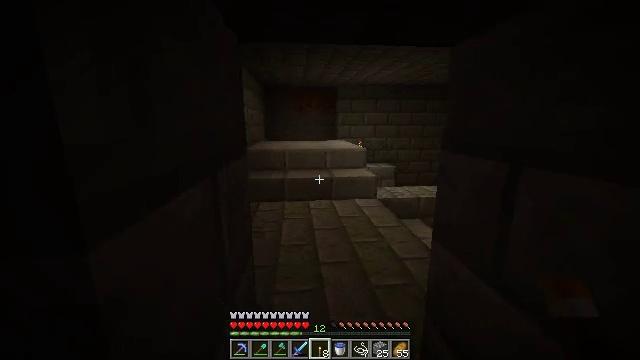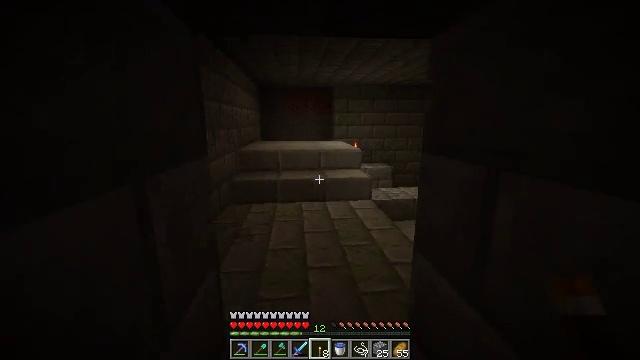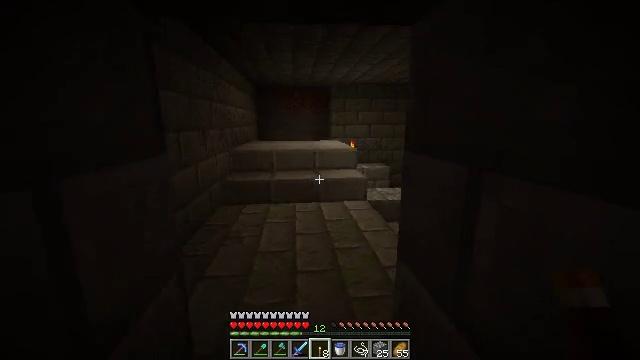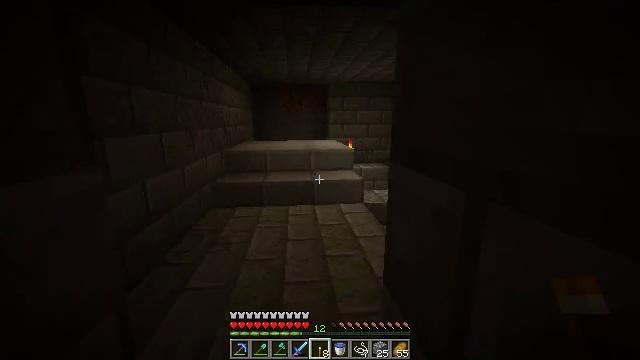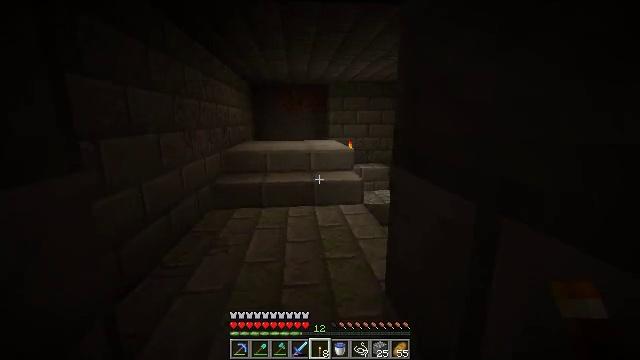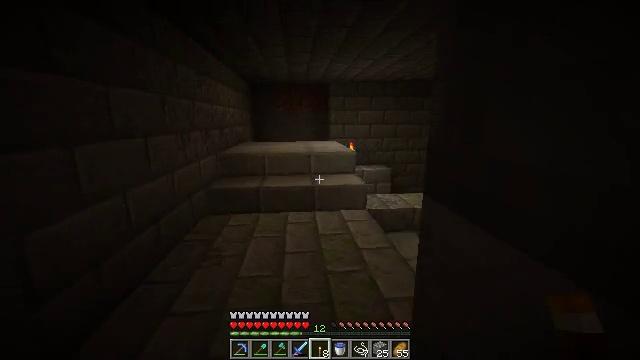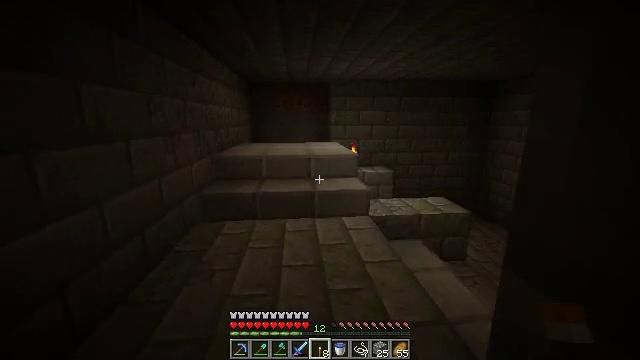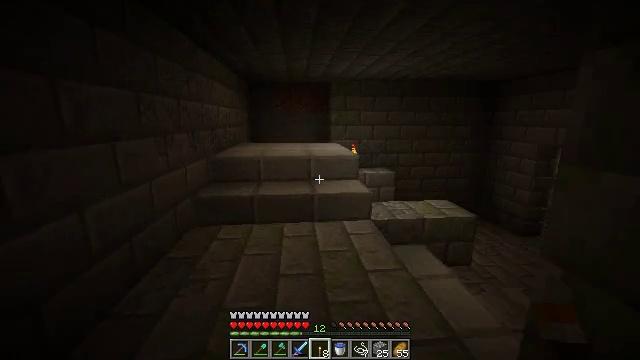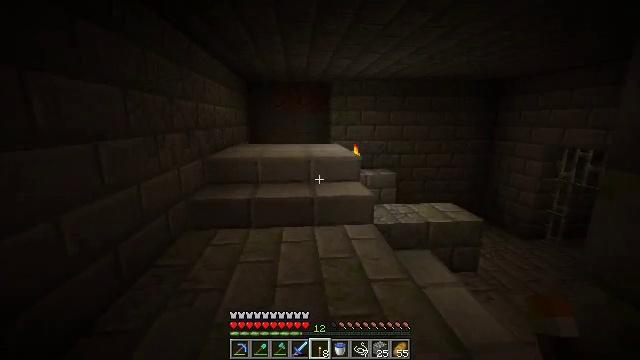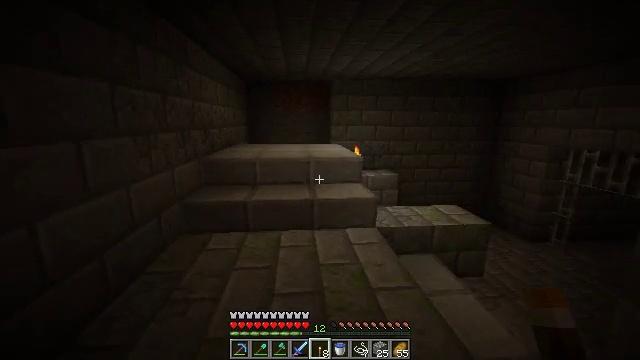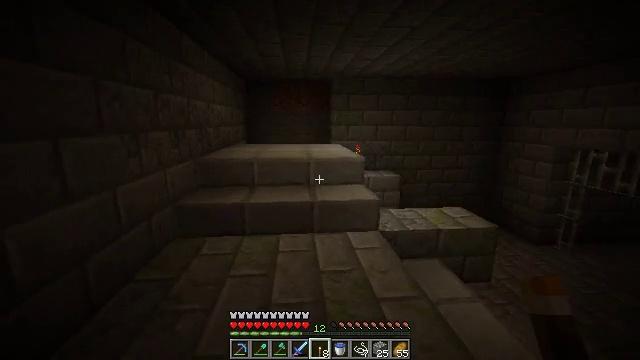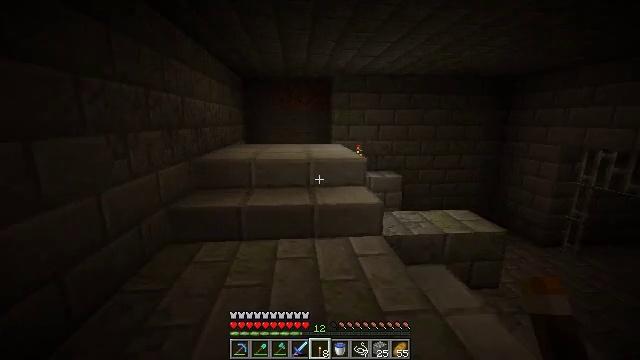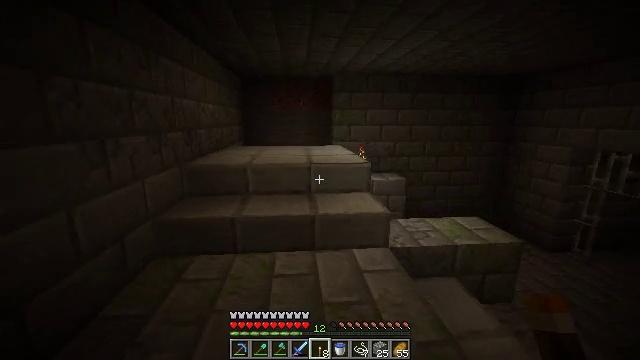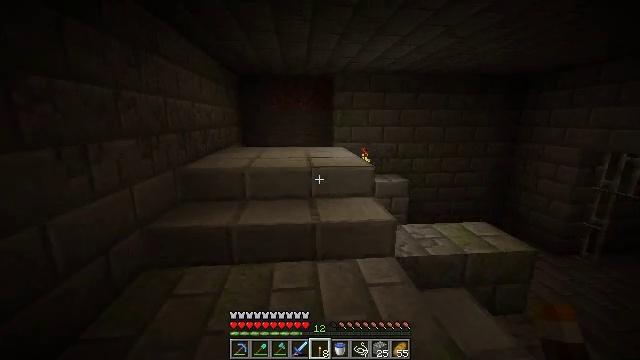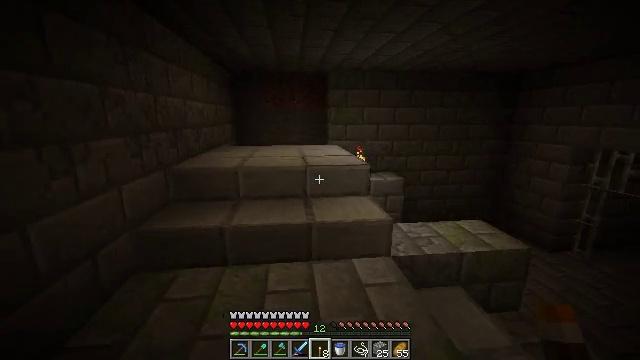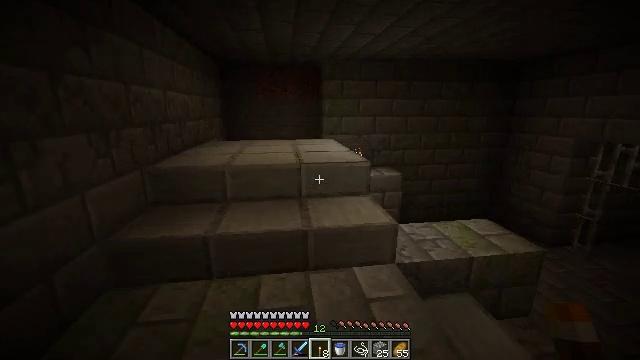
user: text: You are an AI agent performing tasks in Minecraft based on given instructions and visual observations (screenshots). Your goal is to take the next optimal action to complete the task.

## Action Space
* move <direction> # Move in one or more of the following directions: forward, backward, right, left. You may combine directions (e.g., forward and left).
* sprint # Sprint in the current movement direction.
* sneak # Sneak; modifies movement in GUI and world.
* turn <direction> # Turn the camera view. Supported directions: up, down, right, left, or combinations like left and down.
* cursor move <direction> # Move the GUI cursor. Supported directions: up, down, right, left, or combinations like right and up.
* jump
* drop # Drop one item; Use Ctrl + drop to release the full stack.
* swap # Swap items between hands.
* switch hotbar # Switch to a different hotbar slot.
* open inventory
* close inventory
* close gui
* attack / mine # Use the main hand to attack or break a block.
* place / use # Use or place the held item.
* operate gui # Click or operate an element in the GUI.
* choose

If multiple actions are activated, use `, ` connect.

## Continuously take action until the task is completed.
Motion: motion action
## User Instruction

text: Gather the iron door by mining it.
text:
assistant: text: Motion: move forward and move right
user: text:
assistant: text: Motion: move forward and move right
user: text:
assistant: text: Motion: move forward and move right
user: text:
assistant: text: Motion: move forward
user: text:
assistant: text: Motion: move forward
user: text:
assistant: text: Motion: move forward
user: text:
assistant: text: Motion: move forward
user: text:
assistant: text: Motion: move forward
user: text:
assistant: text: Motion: move forward
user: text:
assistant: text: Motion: move forward
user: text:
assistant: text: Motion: move forward
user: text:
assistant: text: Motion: move forward
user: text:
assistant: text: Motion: move forward
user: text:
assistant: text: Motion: move forward, turn right
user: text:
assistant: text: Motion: move forward, turn right and down
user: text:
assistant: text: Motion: move forward, turn right and down
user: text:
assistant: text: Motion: move forward, turn right and down
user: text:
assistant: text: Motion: move forward, turn down
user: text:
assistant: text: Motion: move forward
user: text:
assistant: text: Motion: move forward
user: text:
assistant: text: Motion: move forward
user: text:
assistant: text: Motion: move forward
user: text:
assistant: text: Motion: move forward
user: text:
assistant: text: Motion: move forward
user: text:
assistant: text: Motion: move forward
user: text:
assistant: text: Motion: move forward
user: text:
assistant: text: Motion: move forward
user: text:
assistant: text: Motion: move forward
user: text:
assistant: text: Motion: move forward
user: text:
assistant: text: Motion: move forward, turn down